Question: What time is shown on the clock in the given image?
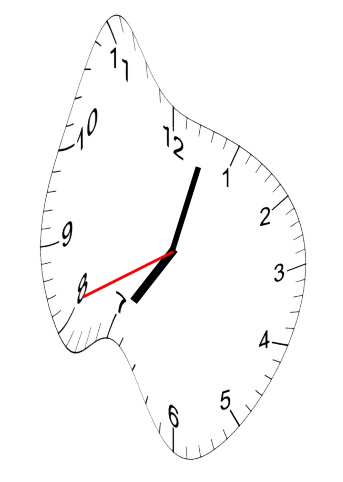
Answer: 07:02:41